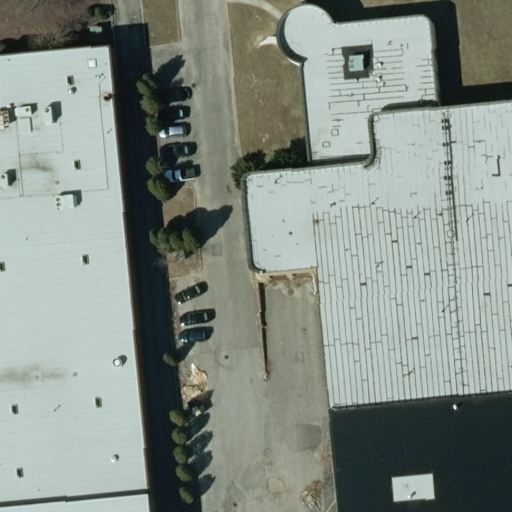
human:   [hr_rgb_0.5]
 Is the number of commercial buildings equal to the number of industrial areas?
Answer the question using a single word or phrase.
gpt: no

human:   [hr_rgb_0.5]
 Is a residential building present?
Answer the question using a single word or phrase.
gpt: no

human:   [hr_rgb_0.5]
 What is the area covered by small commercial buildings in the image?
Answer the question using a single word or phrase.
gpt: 0m2

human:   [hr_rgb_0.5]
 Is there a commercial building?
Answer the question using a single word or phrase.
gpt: yes

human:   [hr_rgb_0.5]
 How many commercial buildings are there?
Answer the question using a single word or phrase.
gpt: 2

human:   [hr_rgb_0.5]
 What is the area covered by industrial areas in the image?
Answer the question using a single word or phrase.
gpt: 10623m2

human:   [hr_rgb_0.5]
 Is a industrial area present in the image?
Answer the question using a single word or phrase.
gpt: yes

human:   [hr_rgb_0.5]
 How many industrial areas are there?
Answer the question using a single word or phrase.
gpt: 1

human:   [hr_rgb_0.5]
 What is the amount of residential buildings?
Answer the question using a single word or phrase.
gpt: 0

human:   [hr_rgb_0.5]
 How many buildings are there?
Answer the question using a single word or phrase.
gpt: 2

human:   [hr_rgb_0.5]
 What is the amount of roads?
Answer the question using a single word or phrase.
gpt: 1

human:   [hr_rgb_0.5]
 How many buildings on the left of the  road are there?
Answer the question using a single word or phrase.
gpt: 1

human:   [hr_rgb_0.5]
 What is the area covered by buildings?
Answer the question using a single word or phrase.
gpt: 6180m2

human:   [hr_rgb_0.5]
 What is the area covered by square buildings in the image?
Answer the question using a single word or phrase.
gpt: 0m2

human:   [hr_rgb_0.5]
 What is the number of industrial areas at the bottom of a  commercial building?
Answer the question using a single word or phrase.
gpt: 0

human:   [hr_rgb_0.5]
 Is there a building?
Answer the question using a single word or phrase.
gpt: yes

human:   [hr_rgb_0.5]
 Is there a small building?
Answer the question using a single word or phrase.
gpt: no

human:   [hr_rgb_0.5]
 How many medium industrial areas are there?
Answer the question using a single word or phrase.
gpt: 0

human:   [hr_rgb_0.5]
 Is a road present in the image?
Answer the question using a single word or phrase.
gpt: yes

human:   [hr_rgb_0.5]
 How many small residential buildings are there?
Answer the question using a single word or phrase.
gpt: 0

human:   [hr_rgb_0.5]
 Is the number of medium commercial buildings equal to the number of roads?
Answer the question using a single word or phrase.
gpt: no

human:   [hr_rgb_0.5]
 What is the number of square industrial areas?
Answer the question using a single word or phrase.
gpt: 0

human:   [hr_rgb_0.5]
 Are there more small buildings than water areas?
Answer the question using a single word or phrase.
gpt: no

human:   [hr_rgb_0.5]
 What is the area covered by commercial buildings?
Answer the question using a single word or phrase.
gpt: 6180m2

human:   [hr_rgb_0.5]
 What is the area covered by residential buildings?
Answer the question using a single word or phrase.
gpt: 0m2

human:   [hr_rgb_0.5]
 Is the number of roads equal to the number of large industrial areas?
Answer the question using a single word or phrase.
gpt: yes

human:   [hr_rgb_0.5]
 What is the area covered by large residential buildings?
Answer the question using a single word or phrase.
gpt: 0m2

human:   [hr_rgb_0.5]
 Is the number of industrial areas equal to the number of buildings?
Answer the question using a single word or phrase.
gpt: no

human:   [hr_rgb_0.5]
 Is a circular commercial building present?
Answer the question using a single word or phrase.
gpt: no

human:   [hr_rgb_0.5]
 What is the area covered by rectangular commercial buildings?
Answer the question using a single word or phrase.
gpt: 0m2

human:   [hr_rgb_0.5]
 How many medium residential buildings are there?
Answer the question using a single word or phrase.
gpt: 0

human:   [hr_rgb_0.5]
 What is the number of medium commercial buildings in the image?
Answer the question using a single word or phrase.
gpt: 0

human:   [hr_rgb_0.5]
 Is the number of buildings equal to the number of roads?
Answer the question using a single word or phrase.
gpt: no

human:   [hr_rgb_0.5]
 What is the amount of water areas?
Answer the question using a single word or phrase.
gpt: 0

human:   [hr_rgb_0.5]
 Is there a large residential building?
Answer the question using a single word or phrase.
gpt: no

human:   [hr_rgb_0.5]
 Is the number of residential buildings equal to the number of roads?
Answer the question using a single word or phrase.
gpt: no

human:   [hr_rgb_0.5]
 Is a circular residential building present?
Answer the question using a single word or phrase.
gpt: no

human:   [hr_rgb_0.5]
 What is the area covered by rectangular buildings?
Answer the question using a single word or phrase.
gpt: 0m2

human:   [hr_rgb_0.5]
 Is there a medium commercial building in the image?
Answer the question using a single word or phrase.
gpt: no

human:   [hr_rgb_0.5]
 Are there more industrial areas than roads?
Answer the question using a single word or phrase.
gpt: no

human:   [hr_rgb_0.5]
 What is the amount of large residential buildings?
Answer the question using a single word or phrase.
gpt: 0

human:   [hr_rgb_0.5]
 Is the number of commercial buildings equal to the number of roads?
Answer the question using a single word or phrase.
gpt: no

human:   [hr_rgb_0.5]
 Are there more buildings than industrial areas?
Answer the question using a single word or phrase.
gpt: yes

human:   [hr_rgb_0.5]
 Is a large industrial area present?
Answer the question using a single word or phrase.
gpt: yes

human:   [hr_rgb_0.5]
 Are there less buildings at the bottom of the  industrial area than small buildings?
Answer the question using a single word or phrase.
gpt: no

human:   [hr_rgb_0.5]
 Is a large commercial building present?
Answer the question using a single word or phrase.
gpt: yes

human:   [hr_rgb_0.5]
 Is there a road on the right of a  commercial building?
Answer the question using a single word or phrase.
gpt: yes

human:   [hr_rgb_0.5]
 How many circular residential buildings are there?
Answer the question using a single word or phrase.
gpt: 0

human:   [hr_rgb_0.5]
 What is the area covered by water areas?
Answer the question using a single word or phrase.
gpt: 0m2

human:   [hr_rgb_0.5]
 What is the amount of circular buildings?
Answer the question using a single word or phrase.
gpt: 0

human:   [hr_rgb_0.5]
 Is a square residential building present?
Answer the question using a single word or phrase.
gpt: no

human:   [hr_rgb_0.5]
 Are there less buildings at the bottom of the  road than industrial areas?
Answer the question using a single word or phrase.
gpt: yes

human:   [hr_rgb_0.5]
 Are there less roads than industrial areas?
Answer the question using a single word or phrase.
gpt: no

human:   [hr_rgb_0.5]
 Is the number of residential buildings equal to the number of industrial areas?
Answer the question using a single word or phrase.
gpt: no

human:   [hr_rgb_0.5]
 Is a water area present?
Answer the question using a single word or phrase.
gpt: no

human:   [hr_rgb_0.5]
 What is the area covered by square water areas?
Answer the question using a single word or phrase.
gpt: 0m2

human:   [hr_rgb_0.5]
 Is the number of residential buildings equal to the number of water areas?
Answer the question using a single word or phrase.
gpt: yes

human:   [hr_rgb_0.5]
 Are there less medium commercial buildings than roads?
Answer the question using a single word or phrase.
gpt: yes

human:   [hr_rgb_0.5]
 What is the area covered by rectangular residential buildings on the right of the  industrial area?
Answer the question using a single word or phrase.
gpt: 0m2

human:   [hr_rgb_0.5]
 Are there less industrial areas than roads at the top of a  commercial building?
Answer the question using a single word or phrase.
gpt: no

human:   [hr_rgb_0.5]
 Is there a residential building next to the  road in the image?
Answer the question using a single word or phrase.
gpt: no

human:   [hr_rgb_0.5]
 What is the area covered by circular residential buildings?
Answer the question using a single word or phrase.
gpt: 0m2

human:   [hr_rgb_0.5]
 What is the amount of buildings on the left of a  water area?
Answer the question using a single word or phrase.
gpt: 0

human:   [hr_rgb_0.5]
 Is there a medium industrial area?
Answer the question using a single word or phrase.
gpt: no